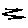
Label: zigzag